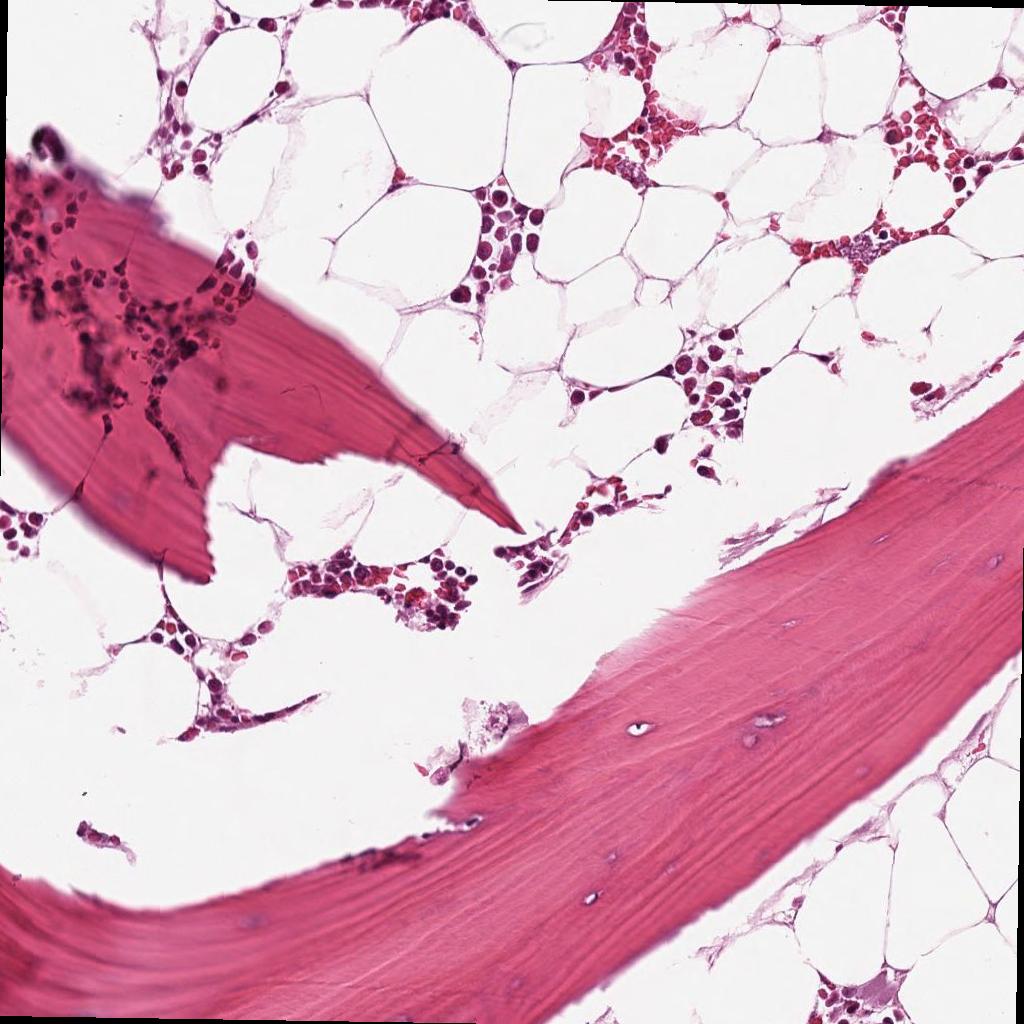
Label: Non-Tumor